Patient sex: M
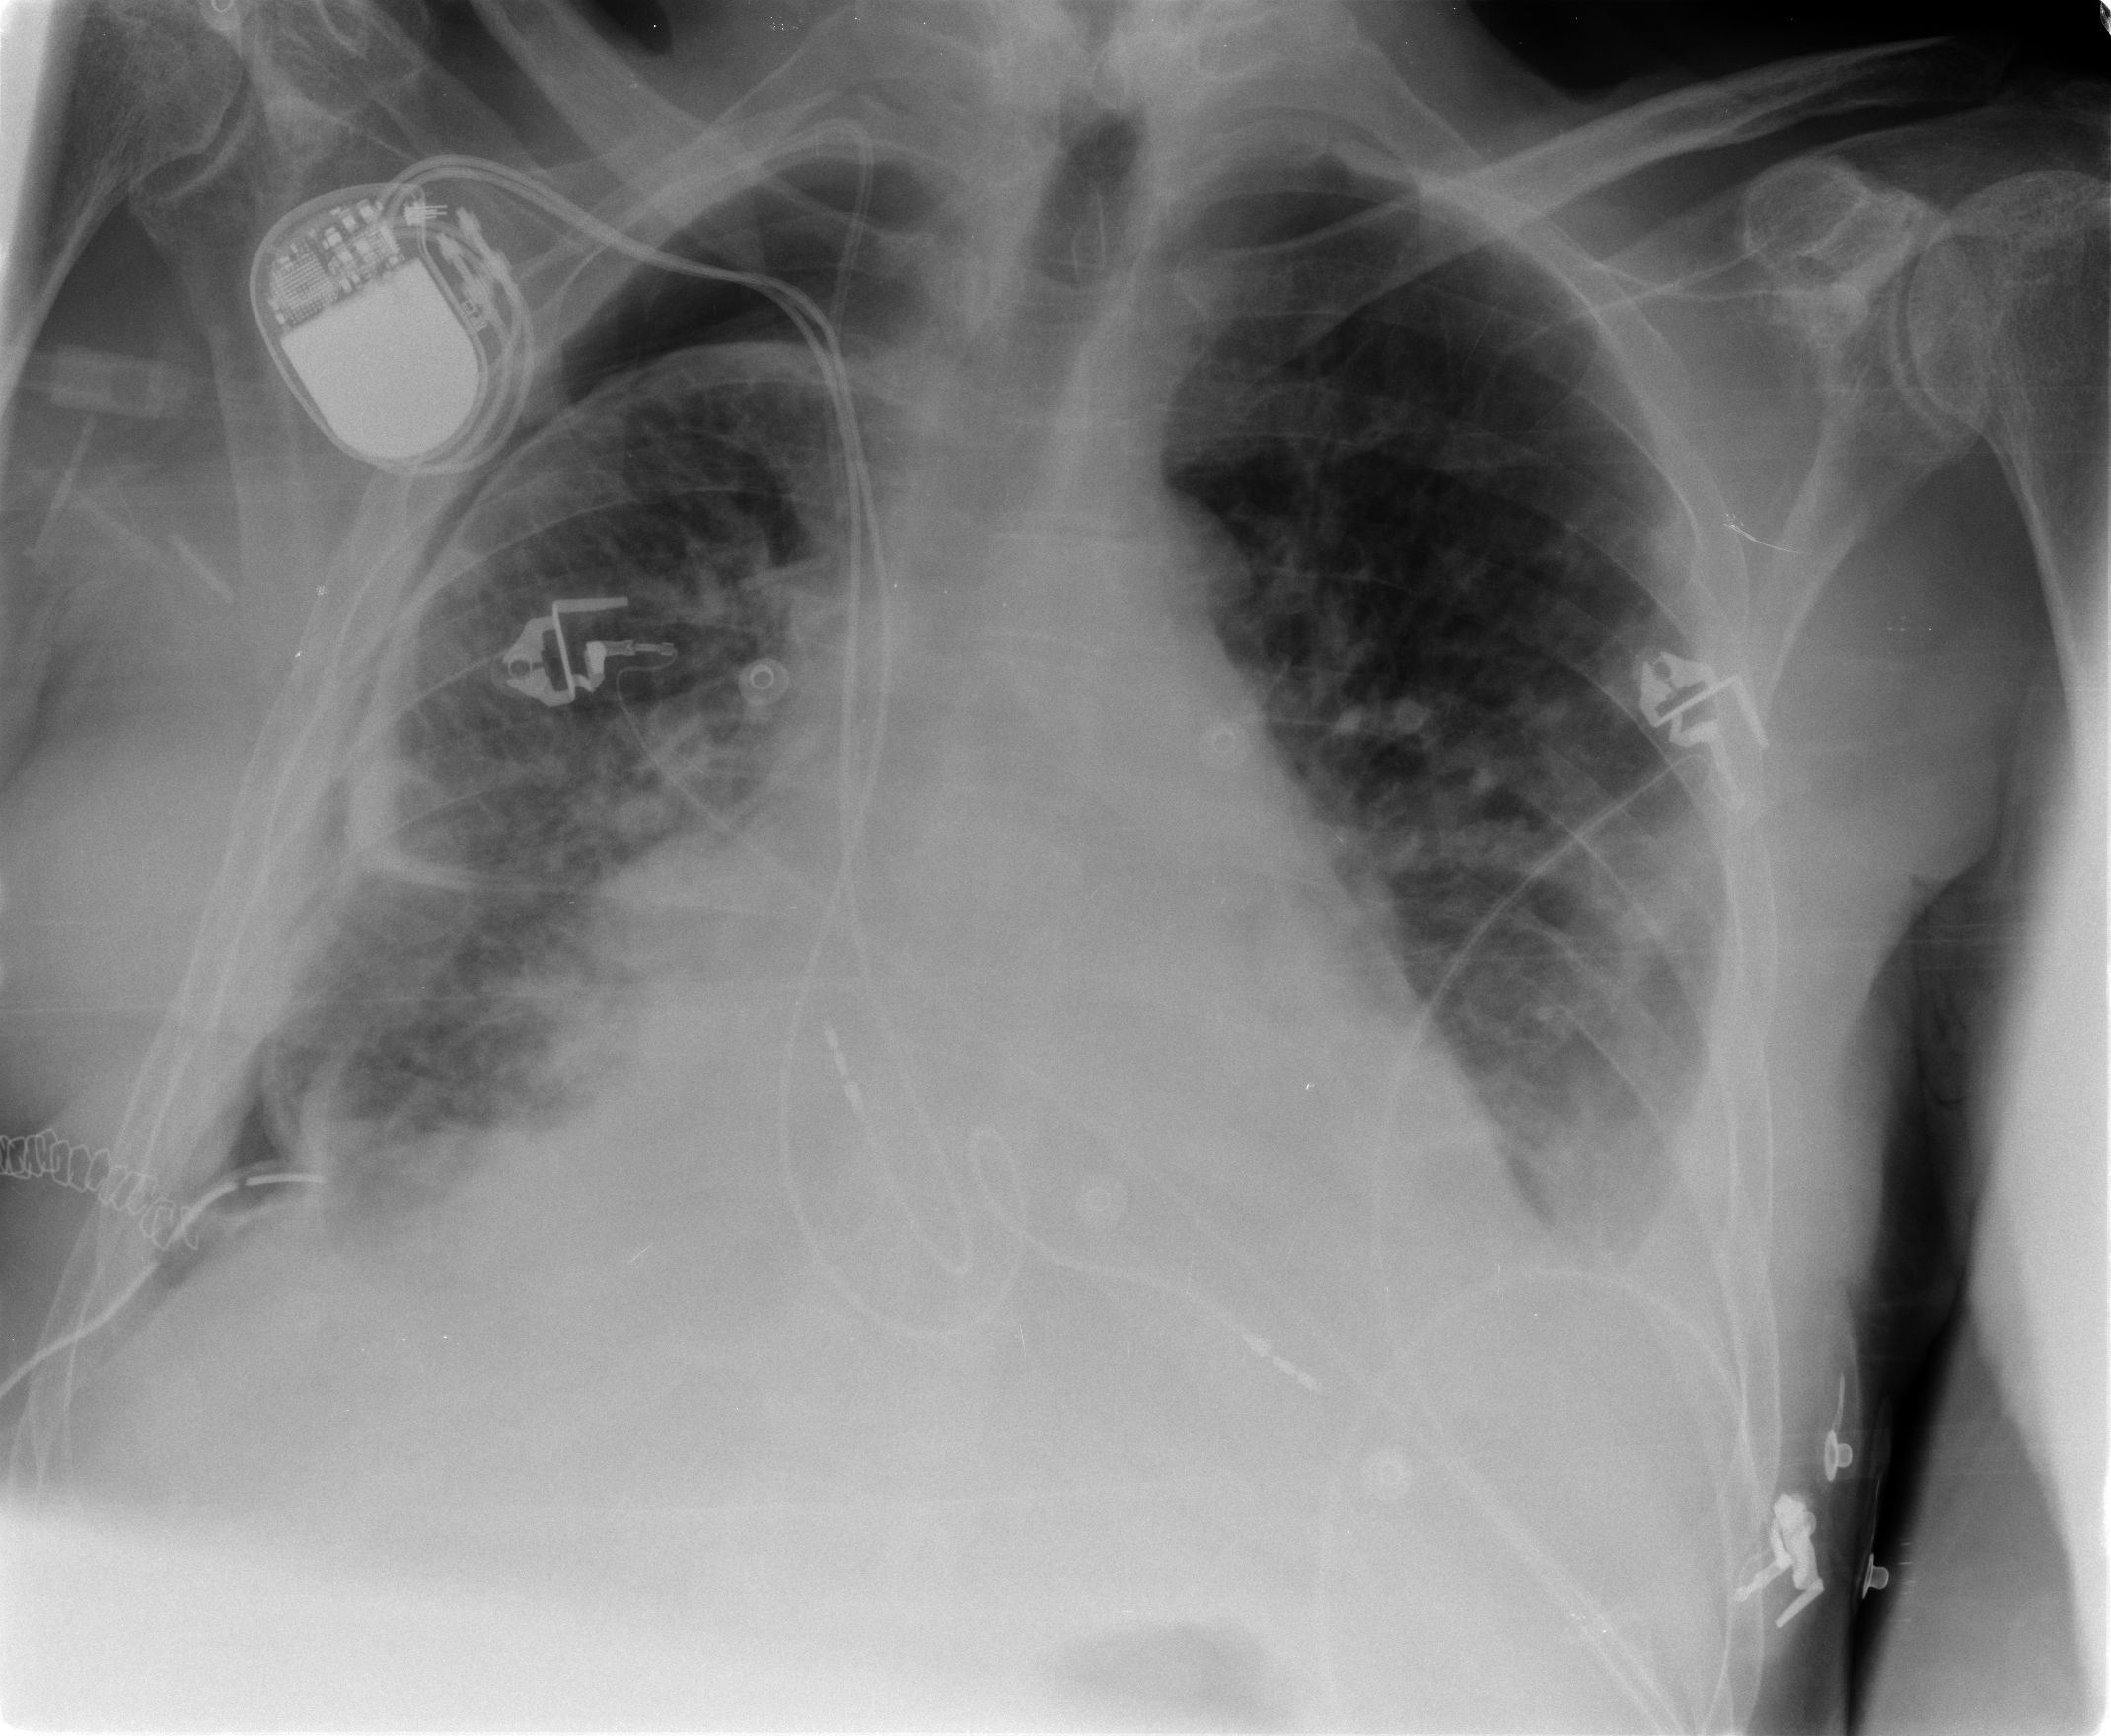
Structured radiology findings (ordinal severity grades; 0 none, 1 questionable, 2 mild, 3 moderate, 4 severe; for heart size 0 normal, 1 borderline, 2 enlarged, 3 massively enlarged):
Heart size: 2
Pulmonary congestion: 1
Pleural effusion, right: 1
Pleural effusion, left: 2
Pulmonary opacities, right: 0
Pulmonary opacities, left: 0
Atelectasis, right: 2
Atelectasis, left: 2